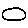
Label: circle